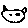
Label: cat